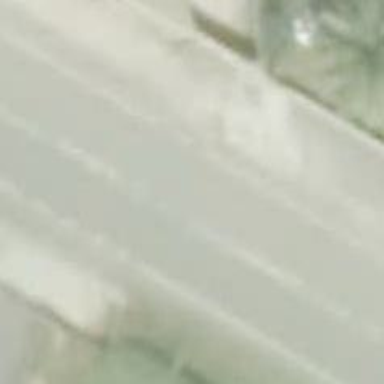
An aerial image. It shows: Secondary road with asphalt surface.